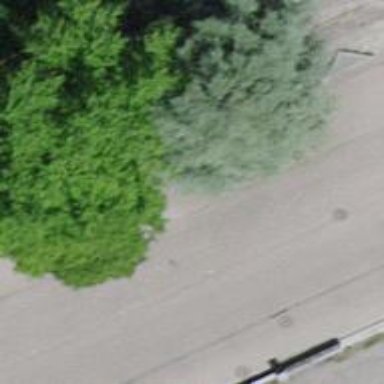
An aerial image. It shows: Bus stop with platform for public transport.